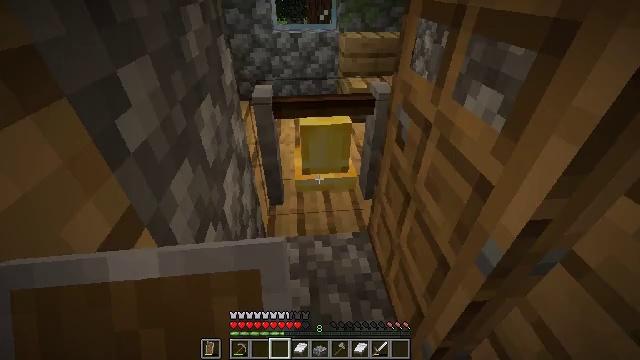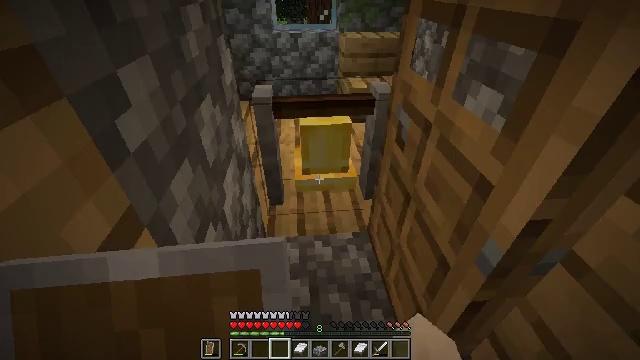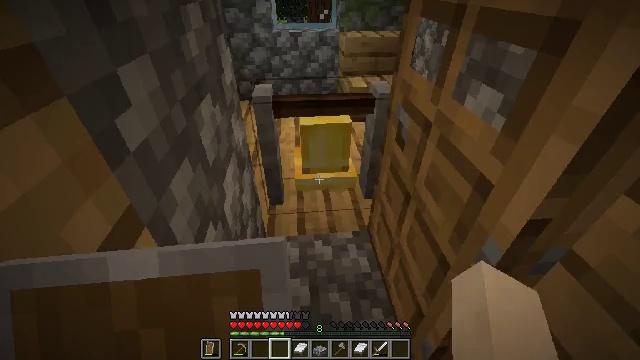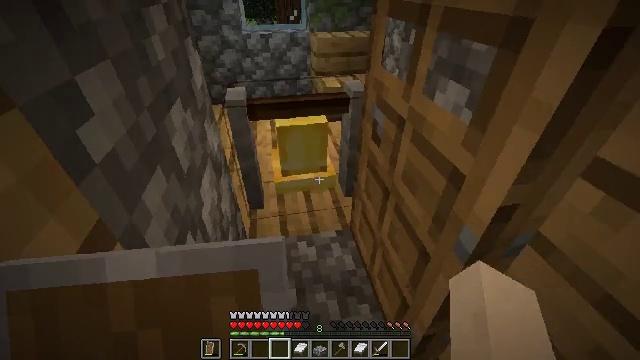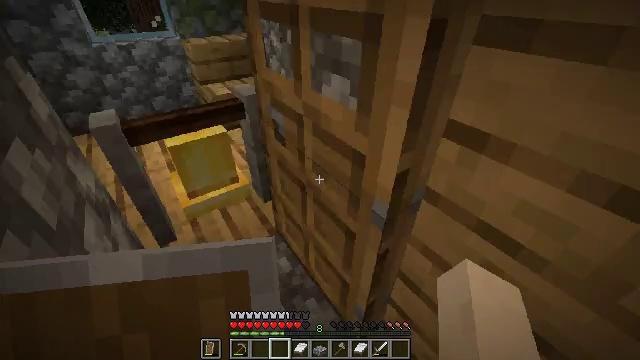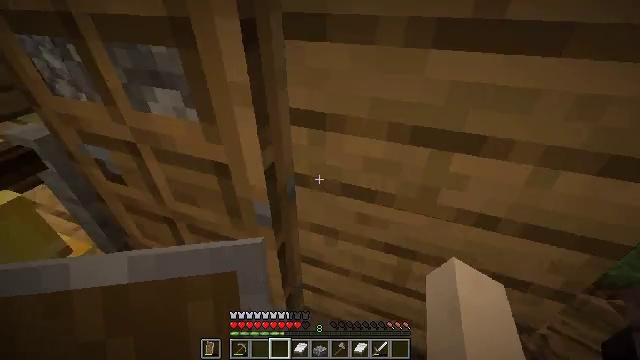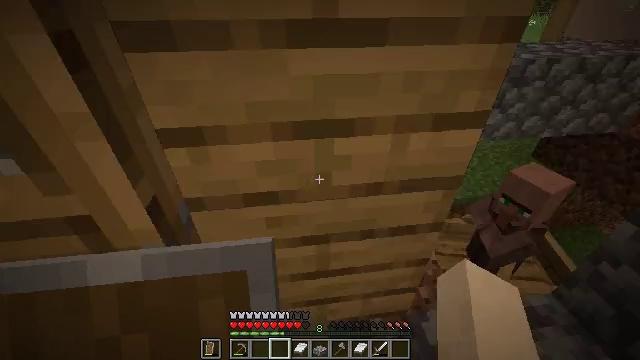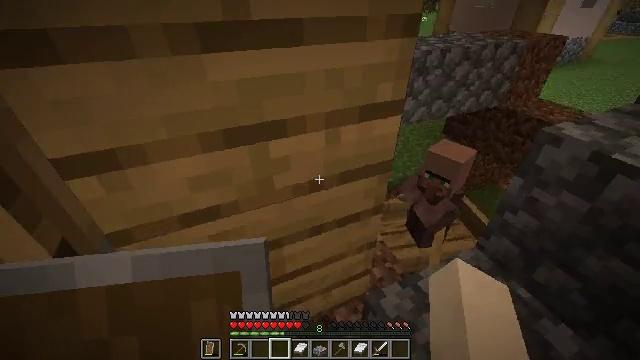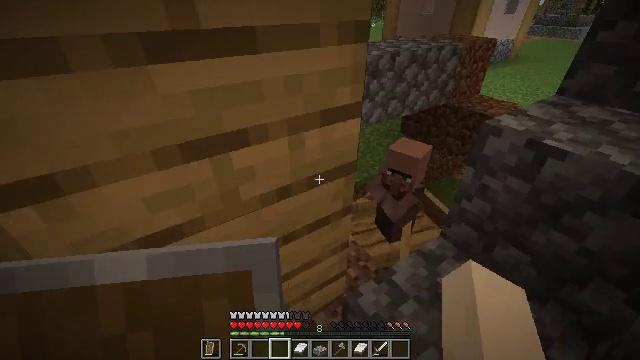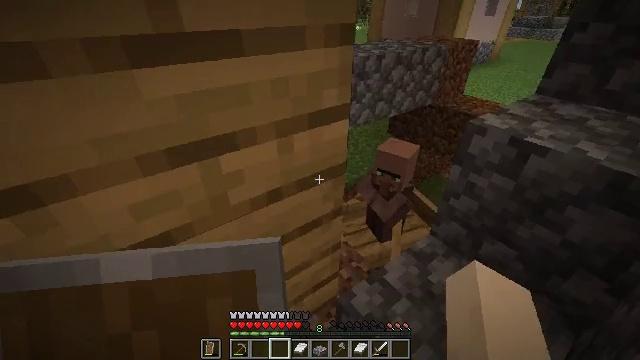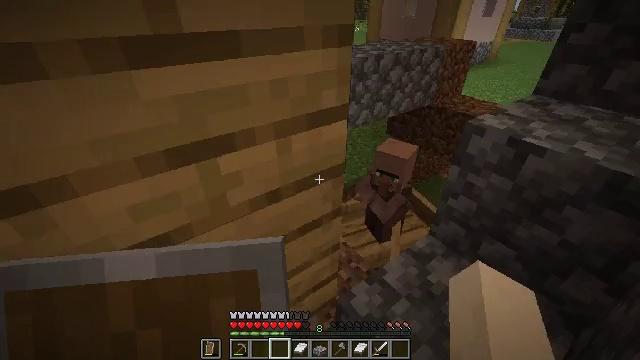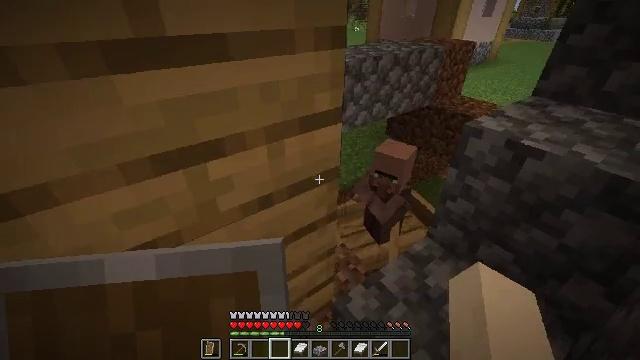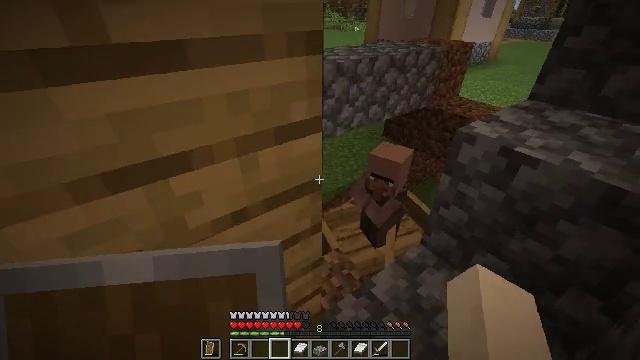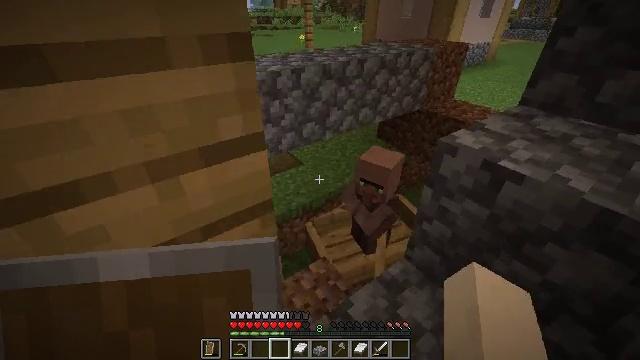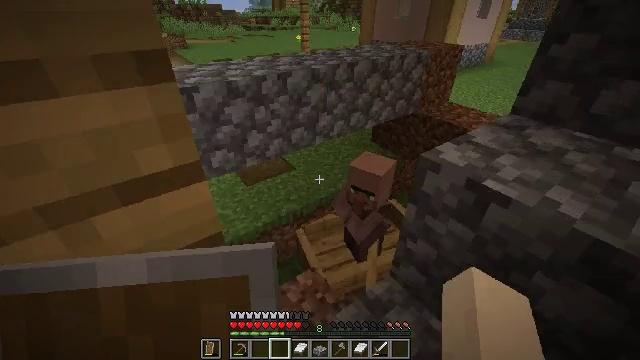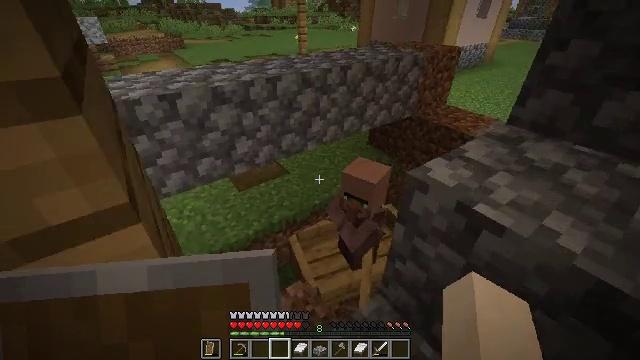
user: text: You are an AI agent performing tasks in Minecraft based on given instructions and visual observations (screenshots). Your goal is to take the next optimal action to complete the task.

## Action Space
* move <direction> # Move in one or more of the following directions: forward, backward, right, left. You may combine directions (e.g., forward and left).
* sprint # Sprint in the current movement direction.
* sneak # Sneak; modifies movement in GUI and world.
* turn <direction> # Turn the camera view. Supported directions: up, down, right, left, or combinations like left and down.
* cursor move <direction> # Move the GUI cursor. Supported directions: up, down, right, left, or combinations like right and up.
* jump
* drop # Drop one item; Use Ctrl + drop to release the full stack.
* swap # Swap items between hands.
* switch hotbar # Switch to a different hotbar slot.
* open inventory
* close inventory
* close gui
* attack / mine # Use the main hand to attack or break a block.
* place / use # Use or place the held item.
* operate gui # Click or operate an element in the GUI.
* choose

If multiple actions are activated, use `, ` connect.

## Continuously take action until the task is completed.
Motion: motion action
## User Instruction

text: Left click on the bell to mine it.
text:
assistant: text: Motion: no_op
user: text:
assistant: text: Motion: no_op
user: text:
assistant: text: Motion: turn right
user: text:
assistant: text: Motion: turn right
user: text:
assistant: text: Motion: turn right
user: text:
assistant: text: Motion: turn right
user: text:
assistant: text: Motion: turn right
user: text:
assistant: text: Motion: turn right and up
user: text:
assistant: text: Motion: turn right
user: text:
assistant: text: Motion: no_op
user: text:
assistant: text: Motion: move forward and move right
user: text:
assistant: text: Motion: move forward and move right
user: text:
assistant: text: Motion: move forward and move right
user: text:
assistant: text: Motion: move forward and move right
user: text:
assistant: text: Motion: move forward
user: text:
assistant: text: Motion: move forward
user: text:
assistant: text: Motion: no_op
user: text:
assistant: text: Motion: no_op
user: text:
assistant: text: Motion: no_op
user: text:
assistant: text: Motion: no_op
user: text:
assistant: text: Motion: move forward, turn down
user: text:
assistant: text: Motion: move forward, turn down
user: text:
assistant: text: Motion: move forward, turn down
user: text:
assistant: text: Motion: move forward, turn down
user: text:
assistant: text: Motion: move forward, turn right
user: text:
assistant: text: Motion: turn right
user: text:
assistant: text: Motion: turn right and down
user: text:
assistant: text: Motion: turn right and down
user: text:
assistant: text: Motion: move left, turn right and down
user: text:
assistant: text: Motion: move left, turn right and down